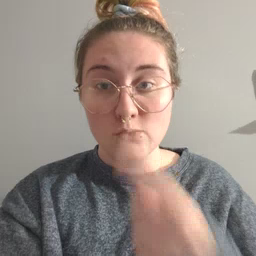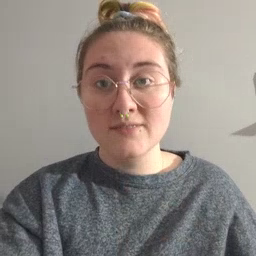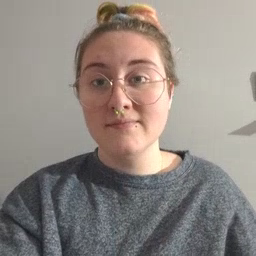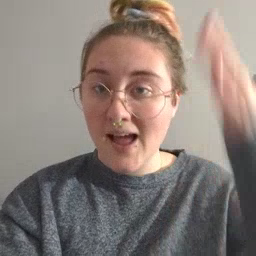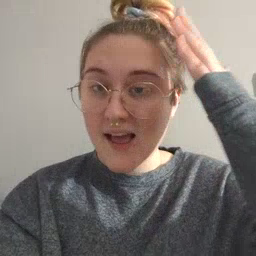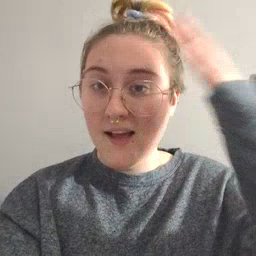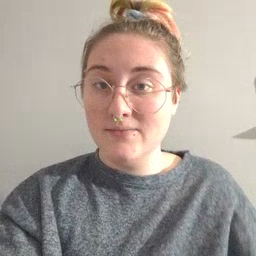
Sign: hat